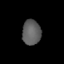
Tissue: skin
Cell type: Epithelial cells
Senescence score: 0.182
Nuclear area (px): 455
Mean DAPI intensity: 94.947